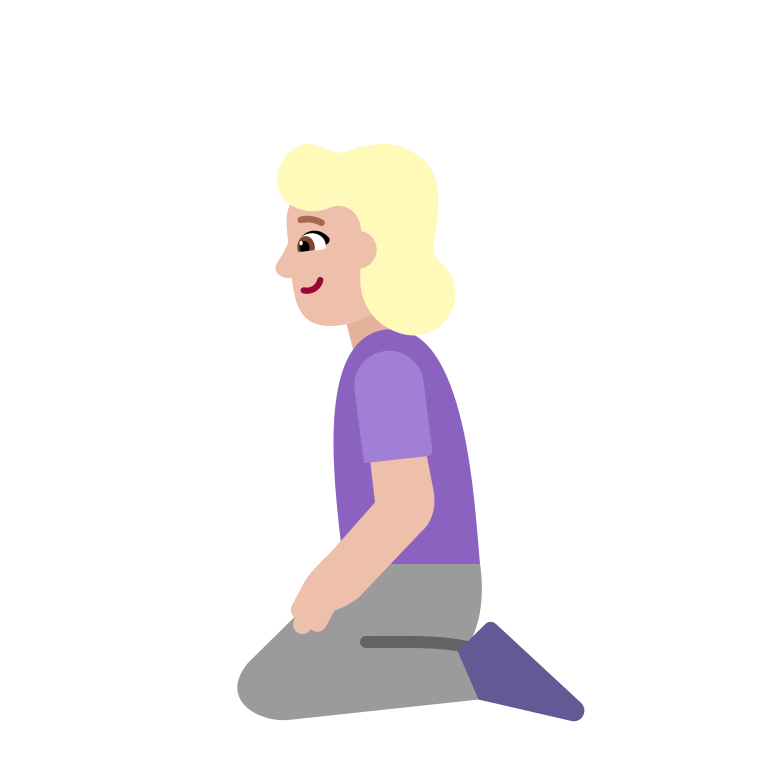
woman kneeling flat  light